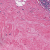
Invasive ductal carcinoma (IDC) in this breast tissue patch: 0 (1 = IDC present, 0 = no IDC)